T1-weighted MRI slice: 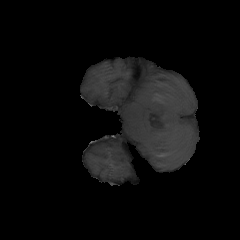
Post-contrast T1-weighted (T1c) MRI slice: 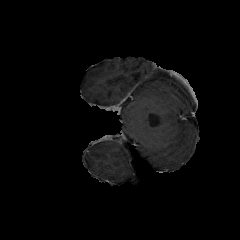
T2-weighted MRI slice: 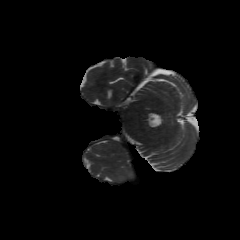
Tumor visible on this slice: no